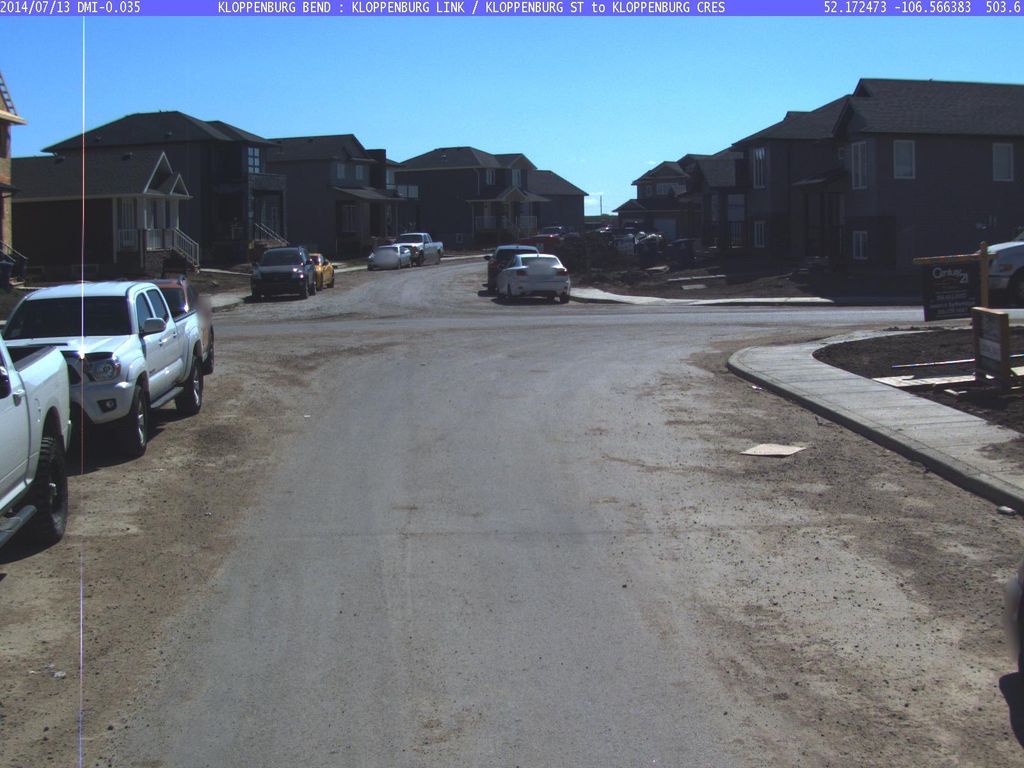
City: saskatoon